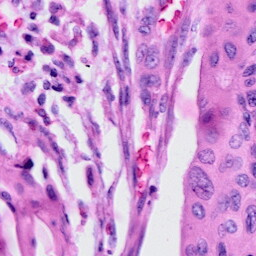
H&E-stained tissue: Cervix